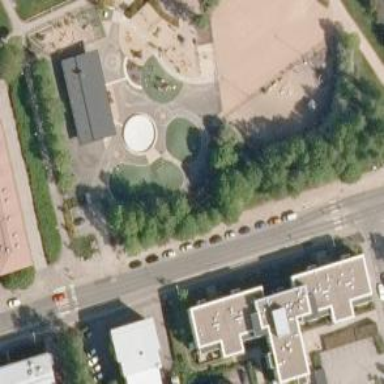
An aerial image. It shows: Swimming pool located in leisure land.